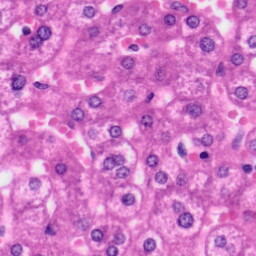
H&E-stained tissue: Liver